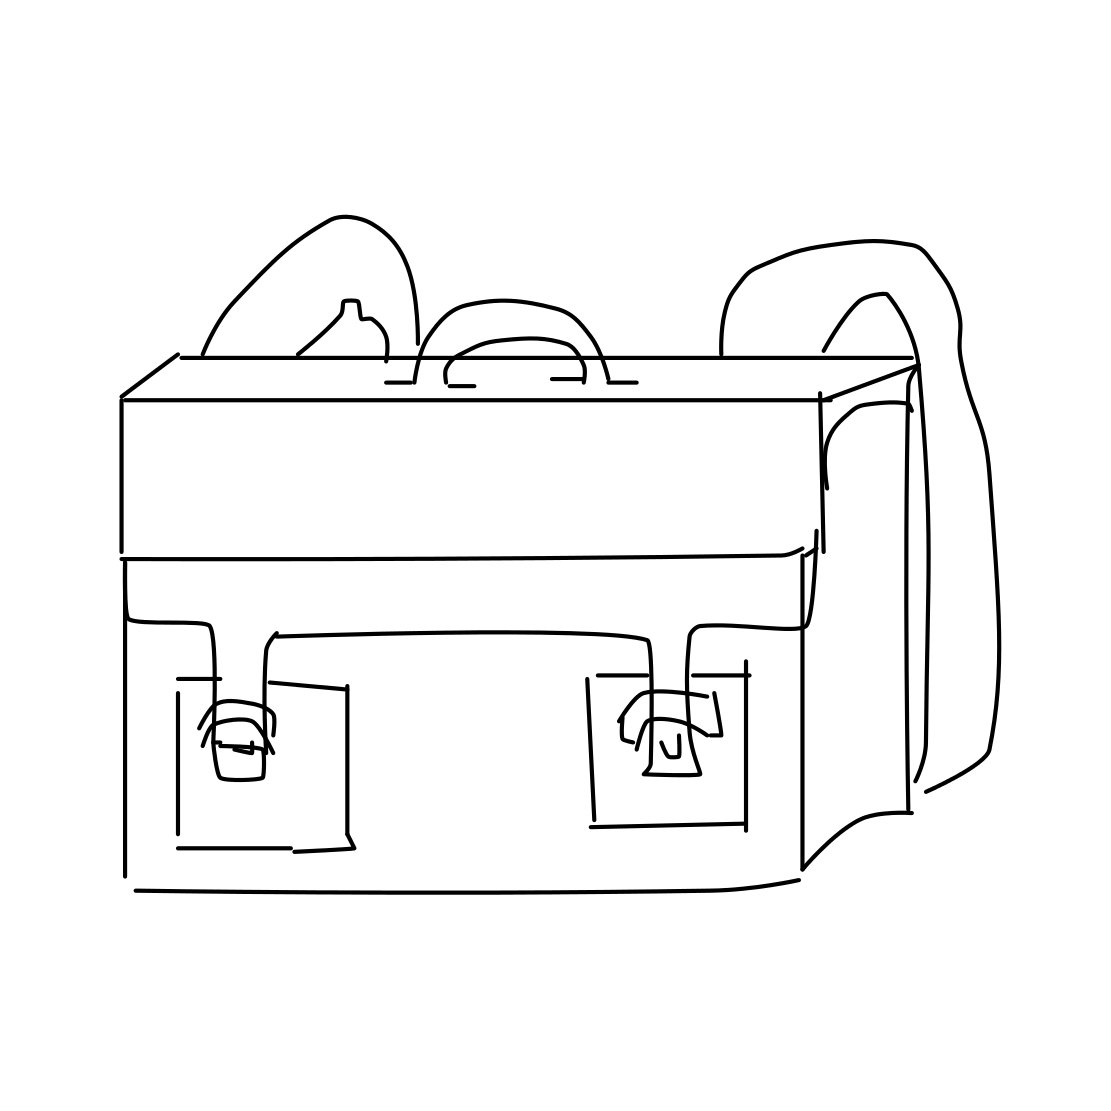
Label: backpack